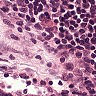
Metastatic tissue present: no